Question: I have a page with 4 '<div>''s that have 'float: left' applied to them inside of a container element. The container has 'background: #ffffff' applied to it, but it is not working as I would expect in IE (8, specifically). It works fine in Chrome and FireFox.
I know that if I remove my slider from the container, everything displays as I would expect it. So it has something to do with that, I'm just not sure what it is.
Here is how it should look:

Here is how it is displaying in IE:
##
CSS:
'''
/* Container */
.main-content {
margin-bottom: 15px;
background: #ffffff;
border: 1px solid #e1e1e1;
}
/* Columns (Wrecked Vehicles, Welcome, Inv Search) */
.col {
float: left;
width: 289px;
padding: 10px;
margin: 5px;
}
/* Slider */
.slider {
float: left;
padding: 10px;
margin: 5px;
}
'''
HTML:
'''
<div class="main-content">
<div class="col n1">
...
</div>
<div class="slider">
...
</div>
<div class="col n2">
...
</div>
<div class="col n3">
...
</div>
<div class="clear"></div>
</div>
'''
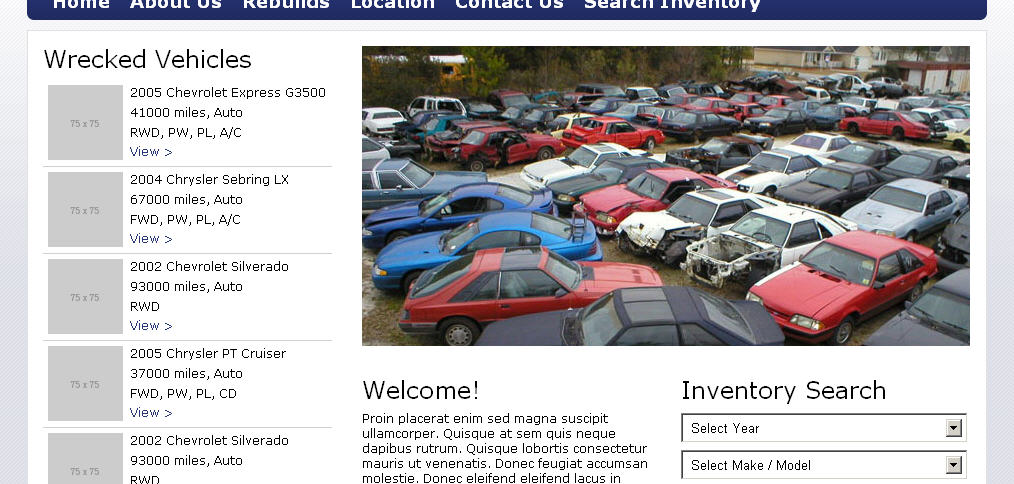
Answer: Try adding 'overflow:hidden' to the '.main_content'. The reason the backgorund isn't showing is because, due to all the children floating, the container has zero "real" height.